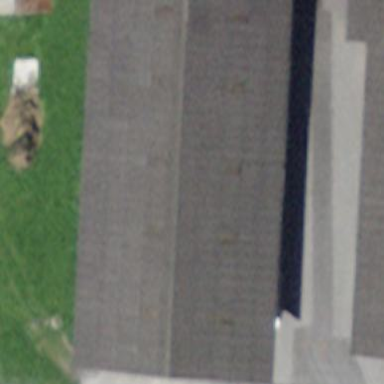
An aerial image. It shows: Warehouse.